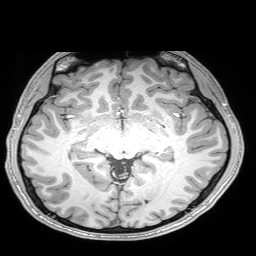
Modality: T1w
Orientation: coronal
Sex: male